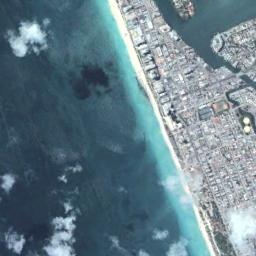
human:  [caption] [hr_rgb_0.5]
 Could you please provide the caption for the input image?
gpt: The narrow beach with white sand and the residential area on the beach .

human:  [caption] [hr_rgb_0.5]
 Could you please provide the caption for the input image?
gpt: Dark blue water and light gray coastline with buildings .

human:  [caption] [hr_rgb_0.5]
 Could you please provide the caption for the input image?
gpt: There are many dense houses by the beach .

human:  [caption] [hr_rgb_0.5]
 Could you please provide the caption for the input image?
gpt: There are many buildings beside the beach .

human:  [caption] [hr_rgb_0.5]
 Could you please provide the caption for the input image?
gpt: Many buildings  are beside the beach .